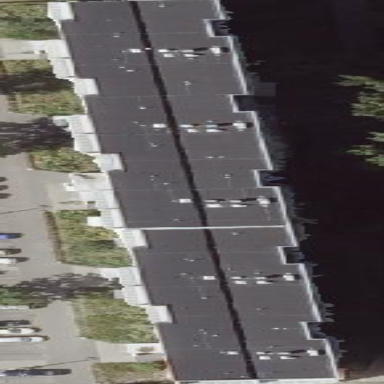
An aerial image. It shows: Building with apartments and flat roof.